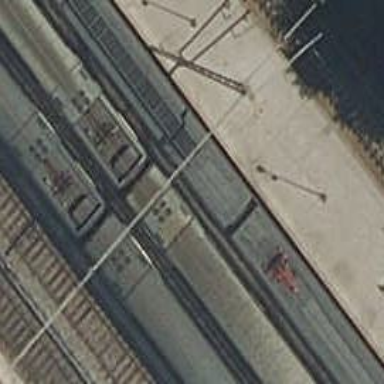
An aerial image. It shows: Rail siding with electrified contact lines.